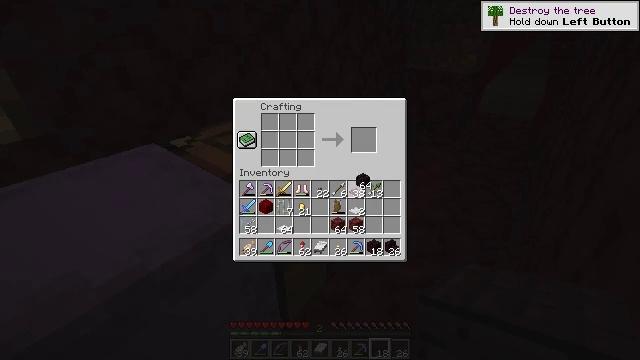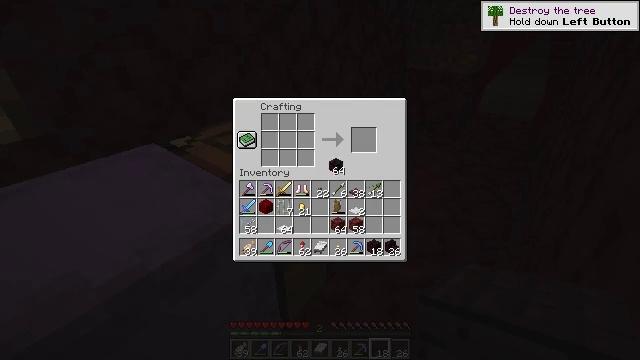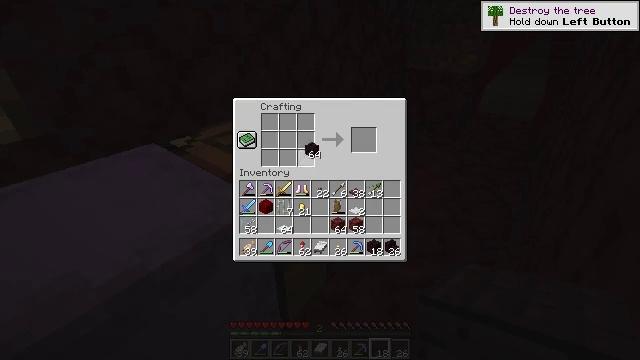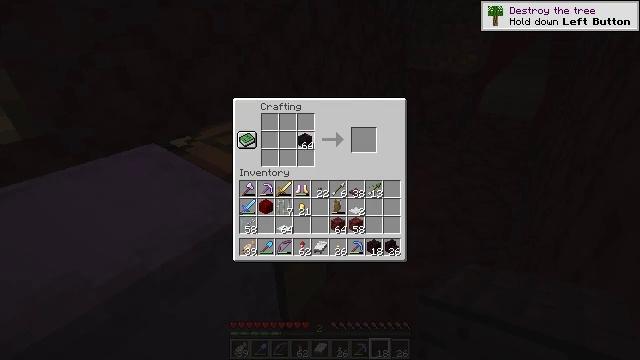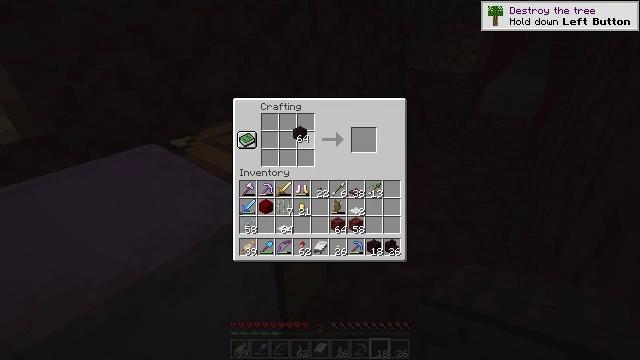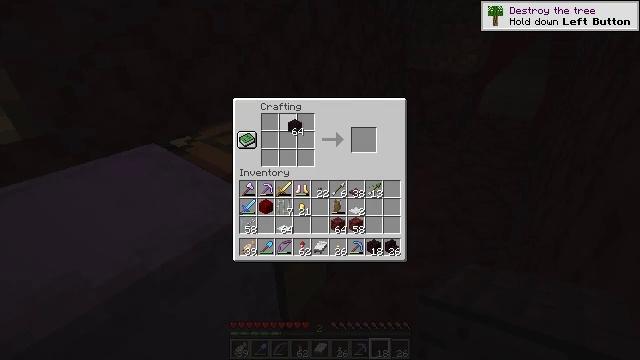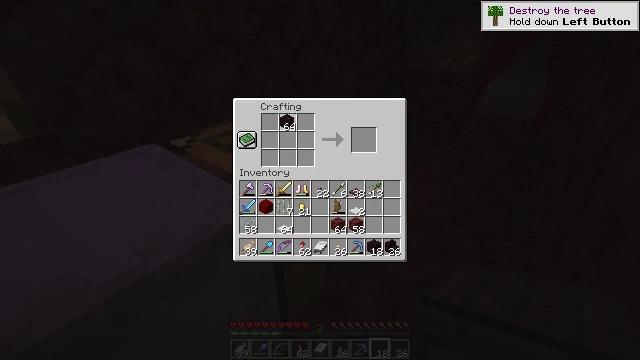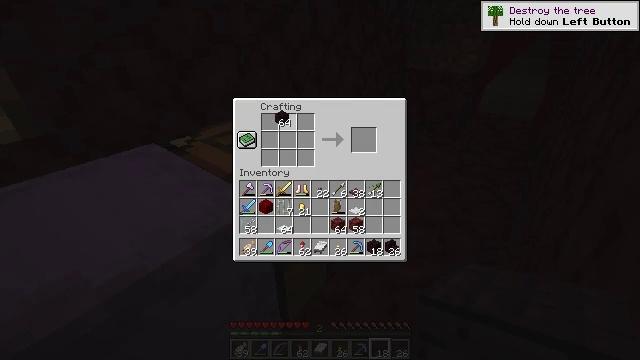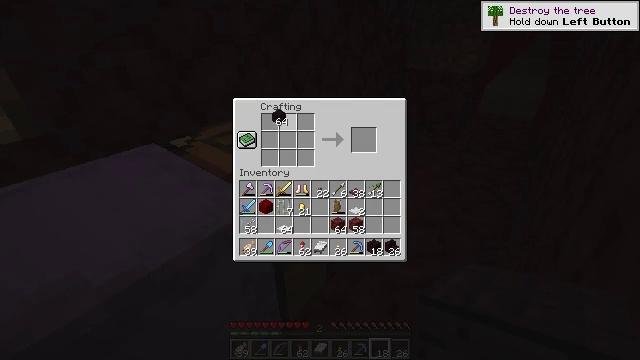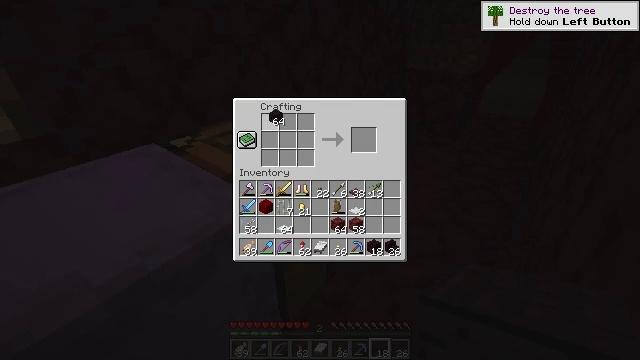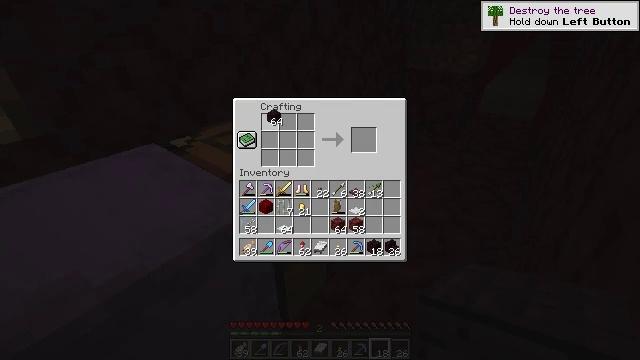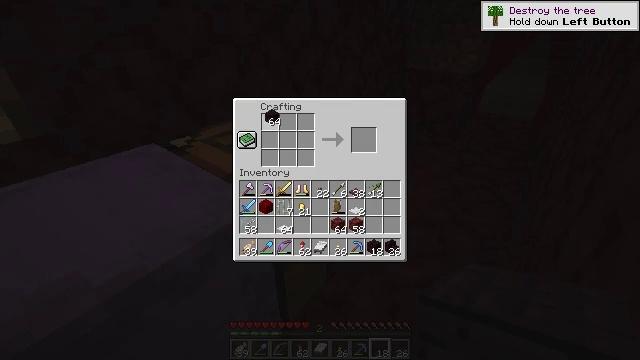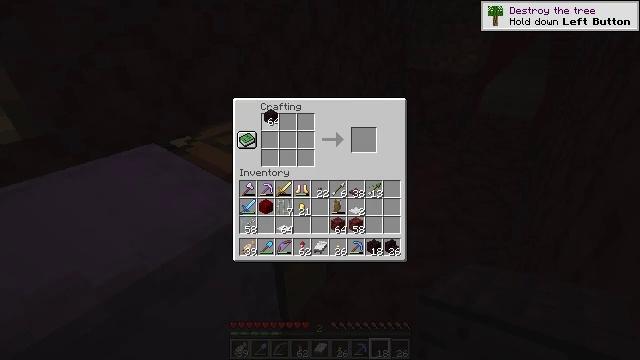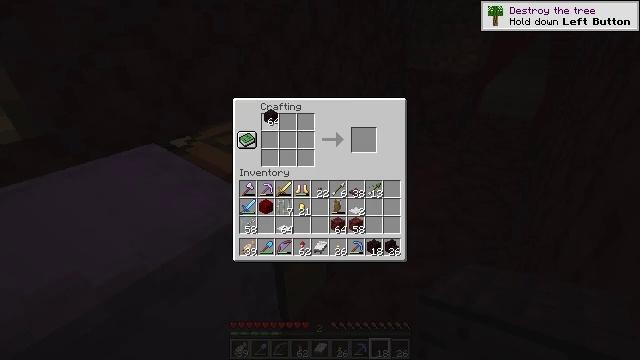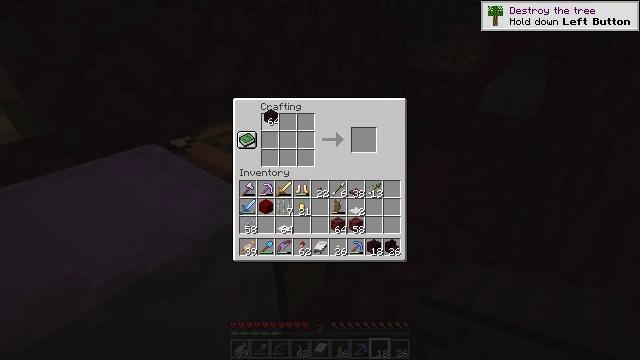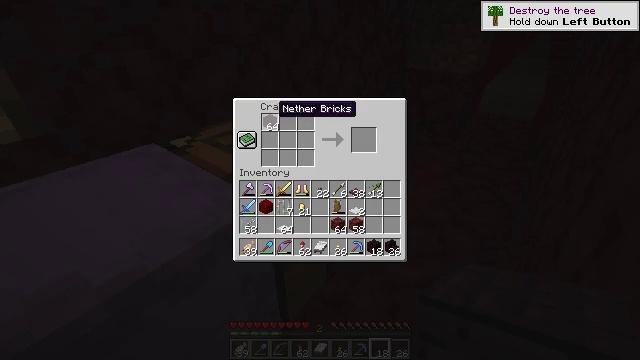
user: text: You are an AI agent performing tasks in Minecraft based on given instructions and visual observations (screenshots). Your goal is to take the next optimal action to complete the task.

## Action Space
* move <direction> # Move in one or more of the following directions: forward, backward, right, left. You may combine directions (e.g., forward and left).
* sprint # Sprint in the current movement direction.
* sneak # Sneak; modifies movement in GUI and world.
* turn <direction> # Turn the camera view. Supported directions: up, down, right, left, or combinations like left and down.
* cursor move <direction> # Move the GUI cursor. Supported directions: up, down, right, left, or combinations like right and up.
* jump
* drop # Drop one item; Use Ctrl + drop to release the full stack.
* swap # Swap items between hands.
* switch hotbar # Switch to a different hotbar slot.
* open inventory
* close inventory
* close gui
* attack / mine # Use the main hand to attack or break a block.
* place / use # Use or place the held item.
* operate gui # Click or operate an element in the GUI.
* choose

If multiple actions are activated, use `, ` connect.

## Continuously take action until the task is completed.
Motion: motion action
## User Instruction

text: Use nether bricks to craft a nether brick slab.
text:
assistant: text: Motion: cursor move left and up
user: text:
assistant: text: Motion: cursor move left and up
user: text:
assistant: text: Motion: cursor move left and up
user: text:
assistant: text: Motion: cursor move up
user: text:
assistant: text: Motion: cursor move up
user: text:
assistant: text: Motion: cursor move left
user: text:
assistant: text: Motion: no_op
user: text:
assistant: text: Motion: no_op
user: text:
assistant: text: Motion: no_op
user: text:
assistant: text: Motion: no_op
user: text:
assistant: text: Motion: no_op
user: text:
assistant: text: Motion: operate gui
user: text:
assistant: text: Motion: operate gui
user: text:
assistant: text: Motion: operate gui
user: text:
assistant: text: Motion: no_op
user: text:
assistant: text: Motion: no_op
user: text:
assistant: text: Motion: no_op
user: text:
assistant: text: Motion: choose
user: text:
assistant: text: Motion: choose
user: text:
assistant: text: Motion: choose
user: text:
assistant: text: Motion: no_op
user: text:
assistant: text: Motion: no_op
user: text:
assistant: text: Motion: no_op
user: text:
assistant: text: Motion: no_op
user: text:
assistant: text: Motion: operate gui
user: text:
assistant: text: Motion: operate gui
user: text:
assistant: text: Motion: operate gui
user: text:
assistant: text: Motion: no_op
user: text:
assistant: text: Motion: no_op
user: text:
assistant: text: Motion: choose